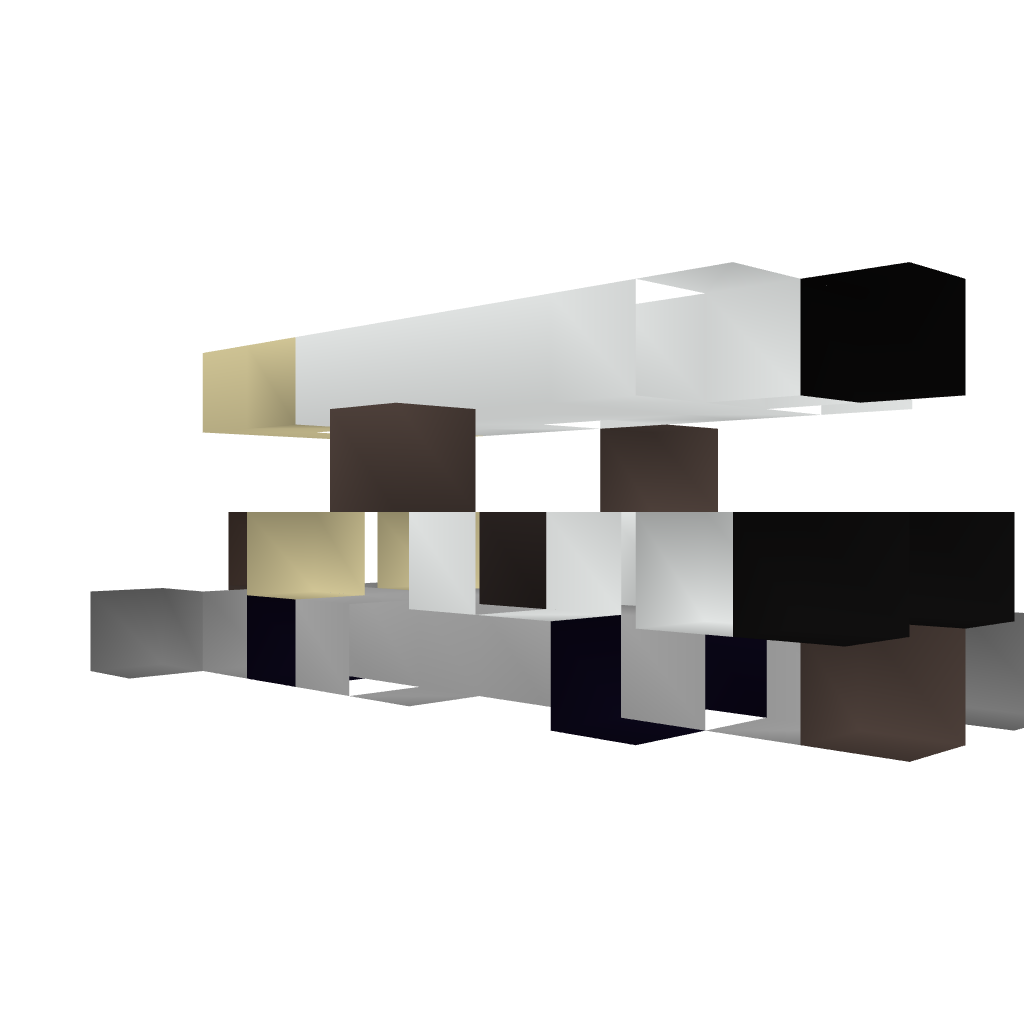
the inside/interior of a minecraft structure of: Fish Truck